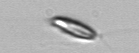
Label: Chrysochromulina